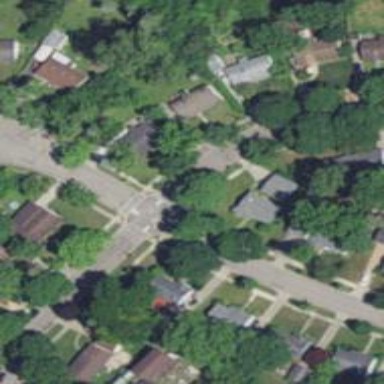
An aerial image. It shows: Residential road with separate sidewalk.